Chest X-ray. View position: PA
Patient age: 17
Patient sex: F
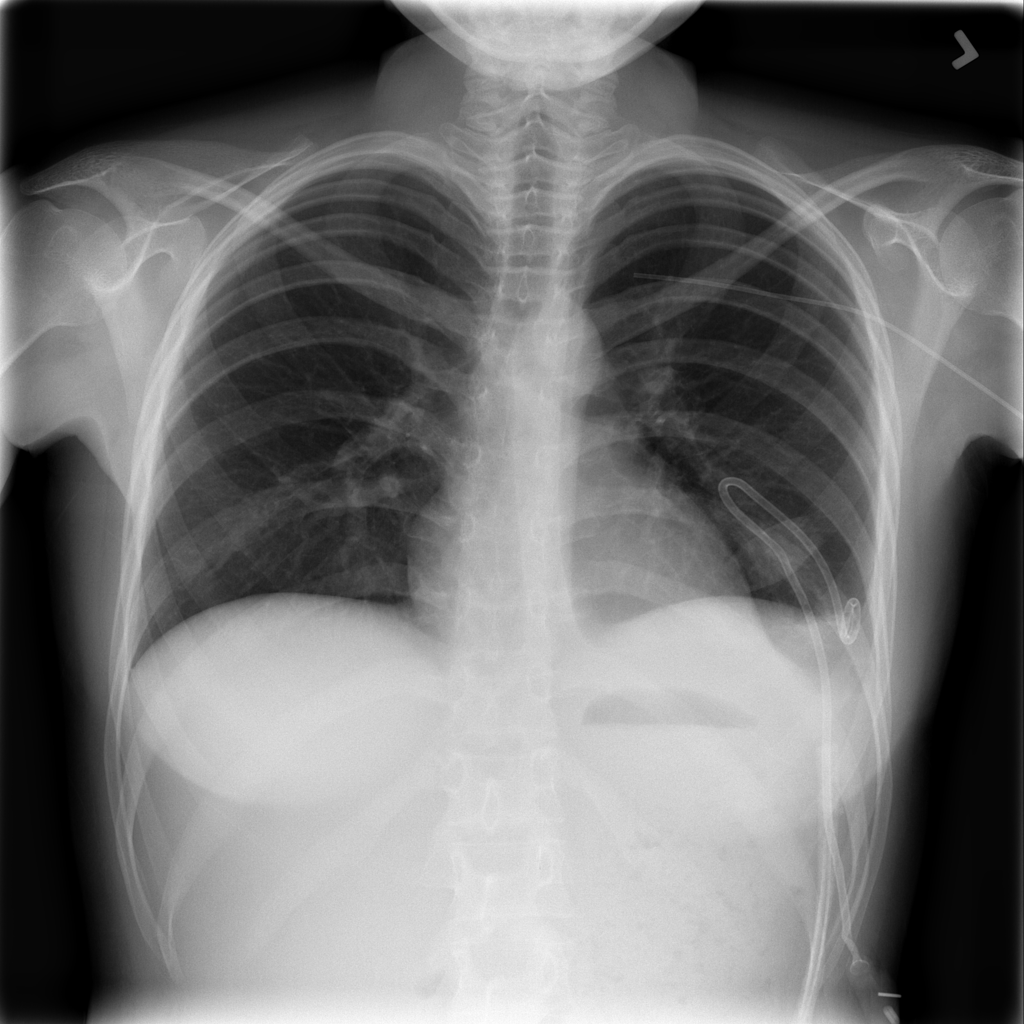
Finding: Pneumothorax